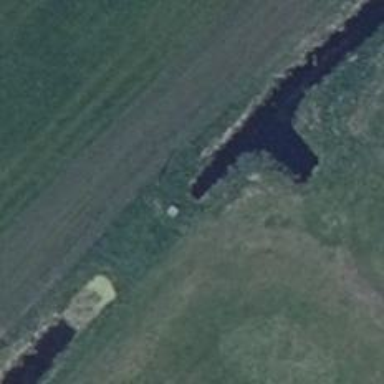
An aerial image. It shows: Culvert tunnel.